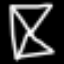
Label: hourglass